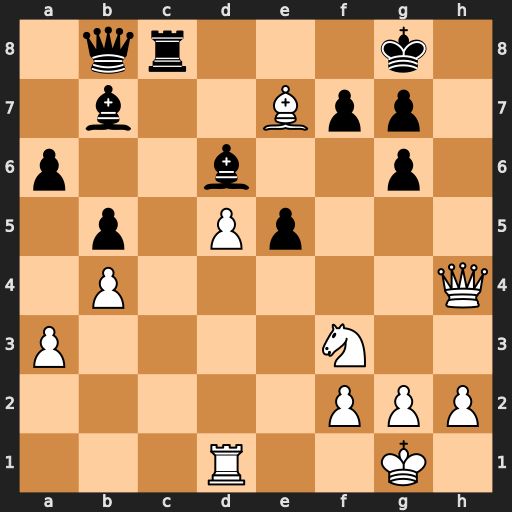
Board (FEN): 1qr3k1/1b2Bpp1/p2b2p1/1p1Pp3/1P5Q/P4N2/5PPP/3R2K1
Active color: w
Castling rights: -
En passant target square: -
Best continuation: Ng5 Bxe7 Qh7+ Kf8 Qh8#